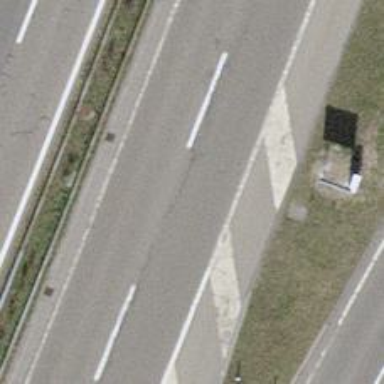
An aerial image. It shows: Asphalt motorway.